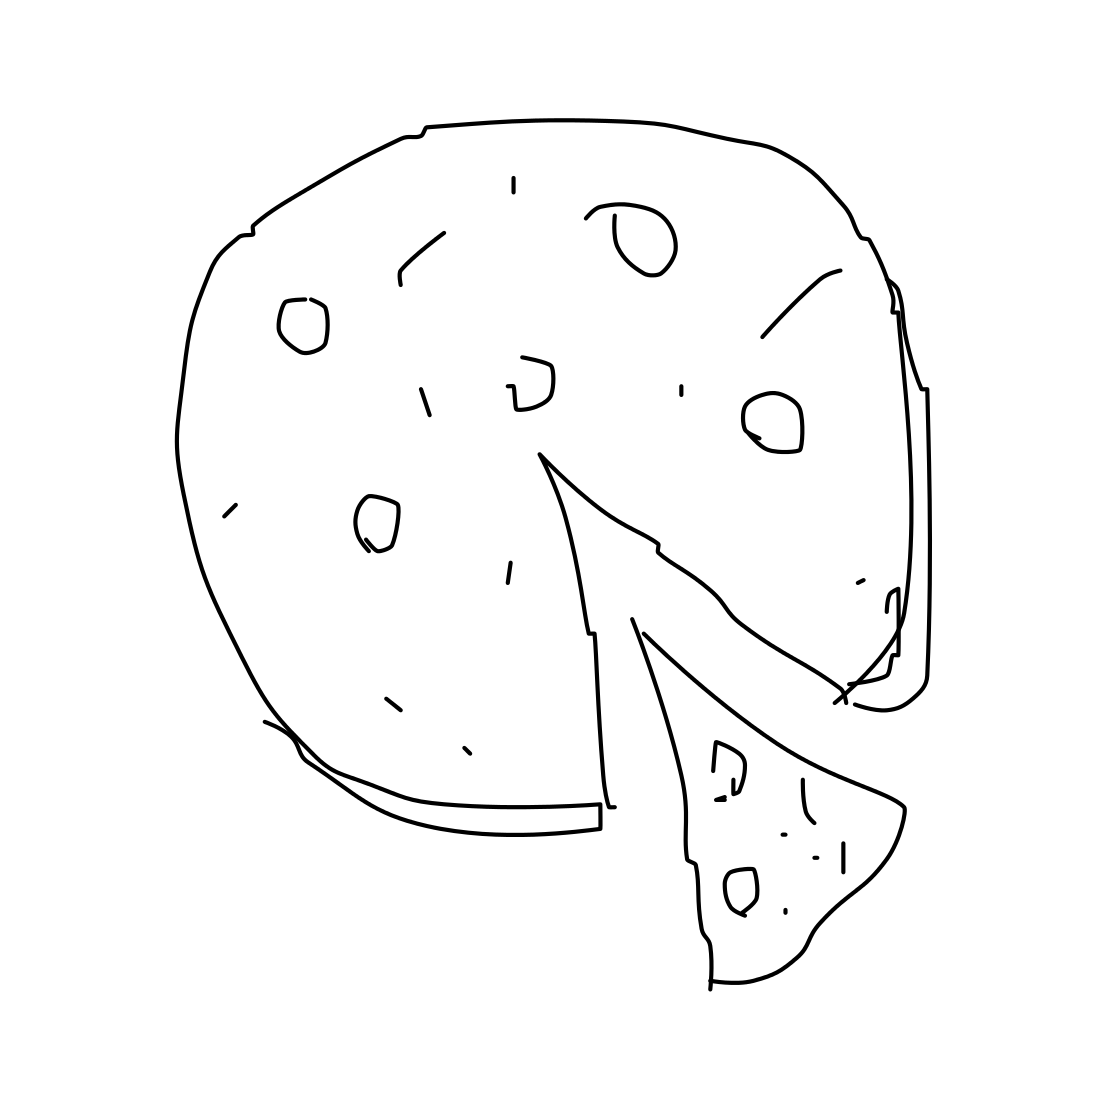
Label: pizza